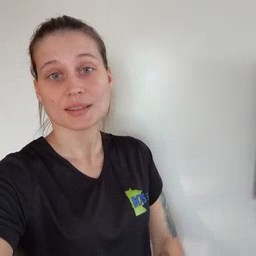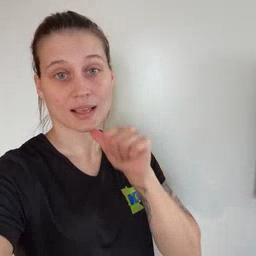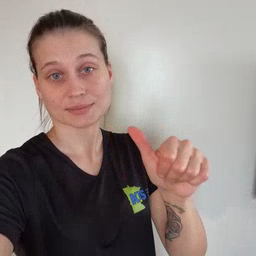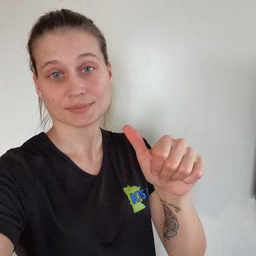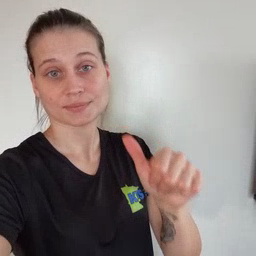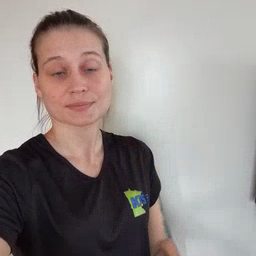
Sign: not